Question:
In below layout there are two TouchImageViews. What I want to achieve is that, for any device these two TouchImageViews remains in center as well as their height should be 1.5 of device height. And each TouchImageView width should be half of device's width. And as show in image there should be space on top and bottom for other stuffs.
Sorry, My mistake I need 0.75 height of TouchImageView of device height.
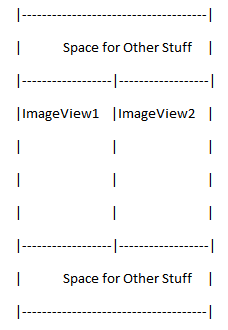
Answer: '''
<LinearLayout xmlns:android="http://schemas.android.com/apk/res/android"
xmlns:tools="http://schemas.android.com/tools"
android:layout_width="match_parent"
android:layout_height="match_parent"
android:background="@android:color/white"
android:orientation="vertical"
android:weightSum="4" >
<LinearLayout
android:id="@+id/ll_one"
android:layout_width="fill_parent"
android:layout_height="wrap_content"
android:layout_gravity="top"
android:layout_weight="1"
android:background="@android:color/black"
android:orientation="horizontal" />
<LinearLayout
android:id="@+id/ll_two"
android:layout_width="fill_parent"
android:layout_height="wrap_content"
android:layout_gravity="center_vertical|center_horizontal"
android:orientation="horizontal"
android:layout_weight="2"
android:background="@android:color/darker_gray"
android:weightSum="2">
<ImageView
android:id="@+id/im_one"
android:layout_width="wrap_content"
android:layout_height="fill_parent"
android:layout_gravity="left"
android:background="@android:color/white"
android:layout_weight="1"/>
<ImageView
android:id="@+id/in_two"
android:layout_width="wrap_content"
android:layout_height="fill_parent"
android:layout_gravity="right"
android:background="@android:color/white"
android:layout_weight="1" />
</LinearLayout>
<LinearLayout
android:id="@+id/ll_three"
android:layout_width="fill_parent"
android:layout_height="wrap_content"
android:layout_gravity="bottom"
android:layout_weight="1"
android:background="@android:color/black"
android:orientation="horizontal" />
</LinearLayout>
'''